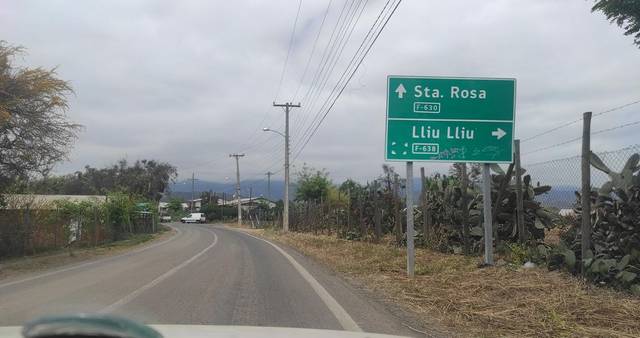
Region: Chile
Coordinates: -33.022, -71.228